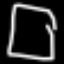
Label: square